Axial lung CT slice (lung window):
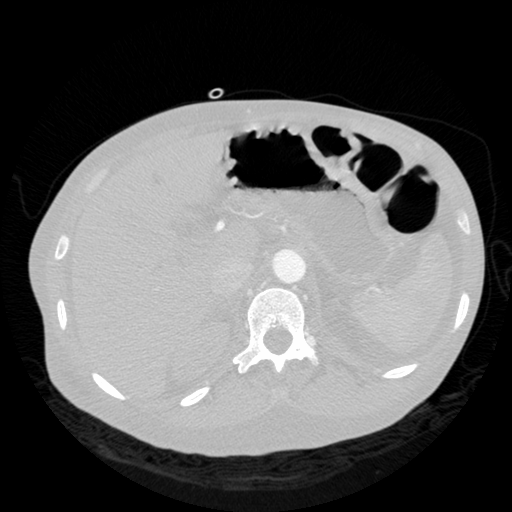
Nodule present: no